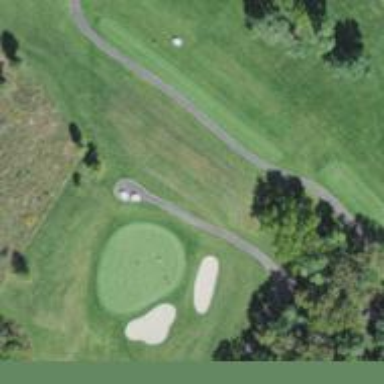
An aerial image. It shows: Asphalt service road used as golf cart path.